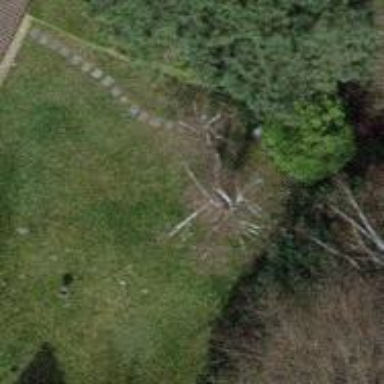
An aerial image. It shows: Evergreen tree with needle-leaved leaves.